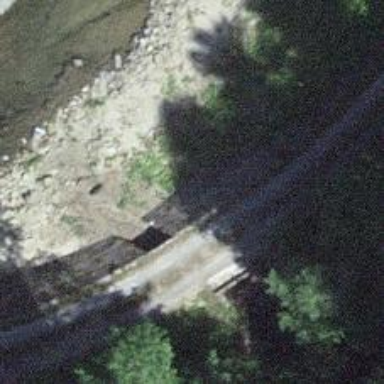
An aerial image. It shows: Culvert tunnel.